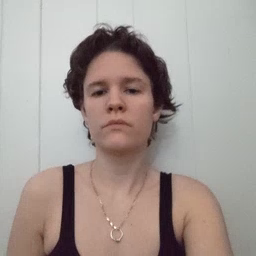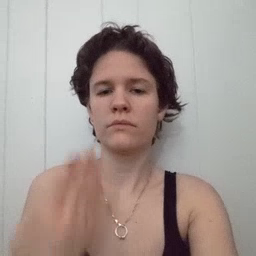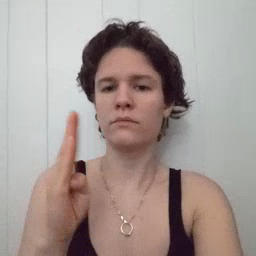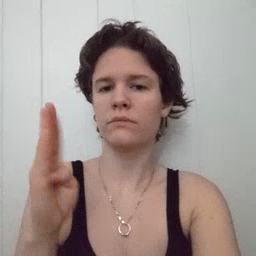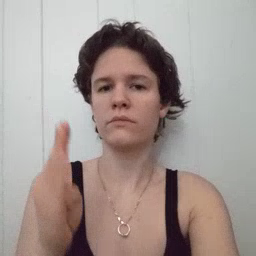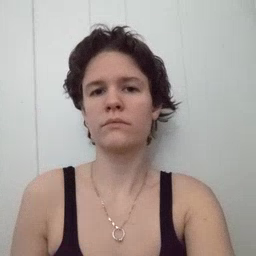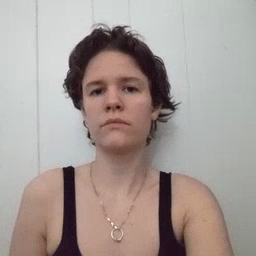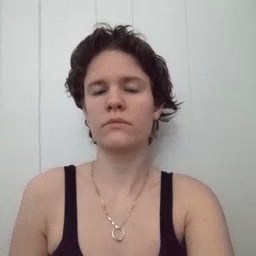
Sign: blue